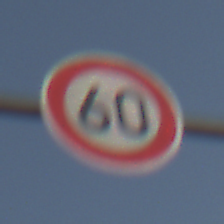
Verkehrszeichen: Geschwindigkeit60
Umgebung: Outdoor, Nature
Tageszeit: SunriseSunset
Wetter: Clear
Licht: Natural
Jahreszeit: NotSpecified
Kontrast: HighContrast